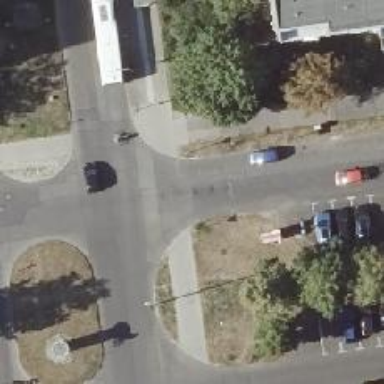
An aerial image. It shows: Road with "give way" sign.